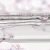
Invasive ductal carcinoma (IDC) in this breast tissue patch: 0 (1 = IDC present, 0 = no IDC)